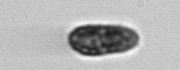
Label: Pseudochattonella_farcimen